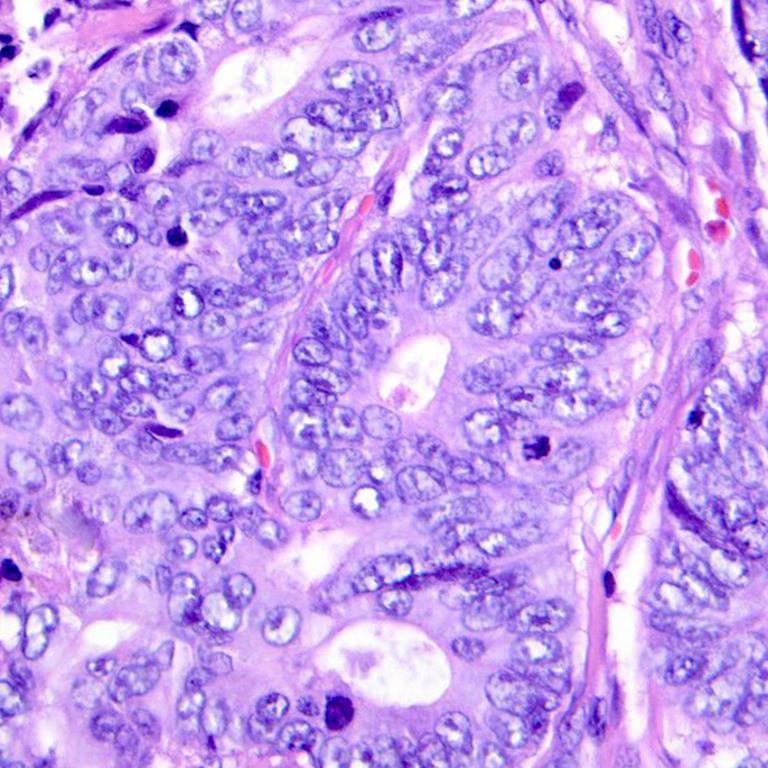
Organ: colon
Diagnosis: adenocarcinomas